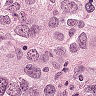
Metastatic tissue present: yes